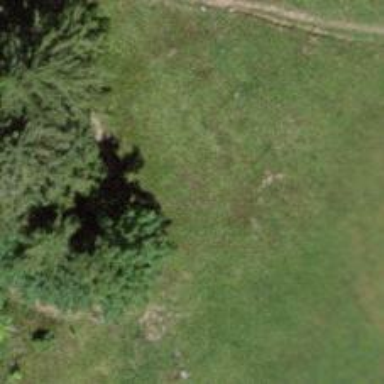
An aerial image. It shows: Grass path.